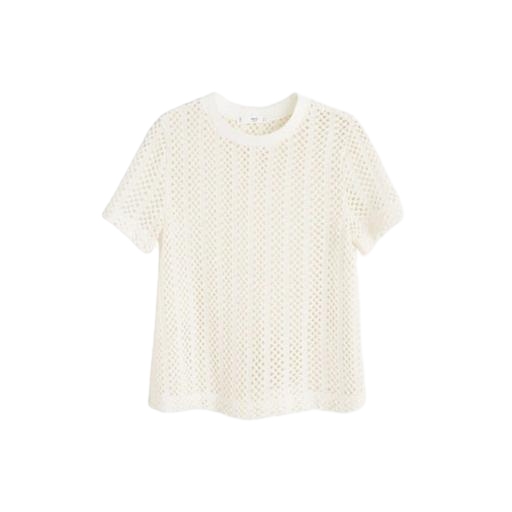
white mesh t-shirt, white mesh lace tee, lace-yoke t-shirt, white background